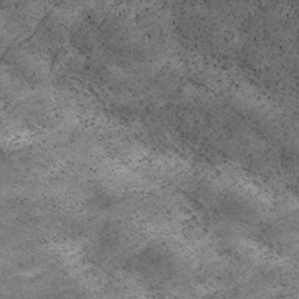
Label: non_frost